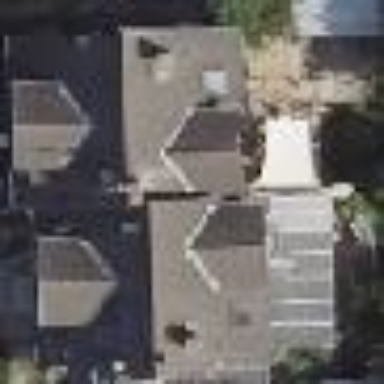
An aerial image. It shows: Semidetached house with gabled roof.